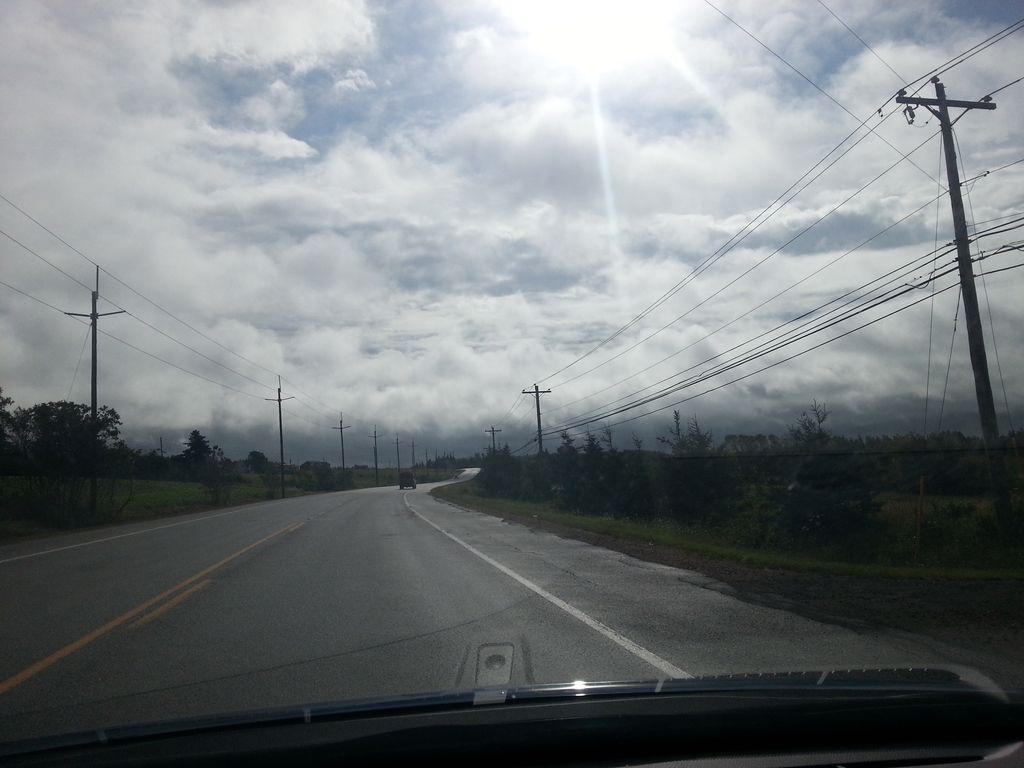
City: charlottetown